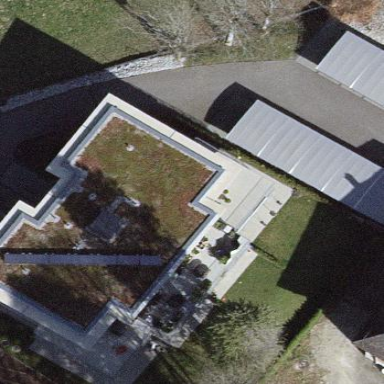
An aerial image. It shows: Building.